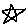
Label: star